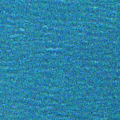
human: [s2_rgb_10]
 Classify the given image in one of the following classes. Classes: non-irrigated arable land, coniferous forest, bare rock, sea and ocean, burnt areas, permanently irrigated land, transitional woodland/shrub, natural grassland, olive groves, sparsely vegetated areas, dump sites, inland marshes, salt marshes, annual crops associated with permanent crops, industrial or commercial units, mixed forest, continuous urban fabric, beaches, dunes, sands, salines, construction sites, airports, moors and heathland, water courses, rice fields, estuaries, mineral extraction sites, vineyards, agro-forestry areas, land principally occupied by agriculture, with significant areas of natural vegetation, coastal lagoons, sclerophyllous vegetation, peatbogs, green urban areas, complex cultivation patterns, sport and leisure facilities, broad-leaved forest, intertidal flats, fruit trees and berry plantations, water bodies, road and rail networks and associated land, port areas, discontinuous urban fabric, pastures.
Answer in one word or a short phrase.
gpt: sea and ocean